Question: I'm using Matplotlib and Numpy to plot linear regressions on time series plots in order to predict the trends in the future.
Generating the regressions doesn't seem to be particularly difficult, but getting the regression line to extend past the last data point is proving challenging:

How can I extend the regressions?
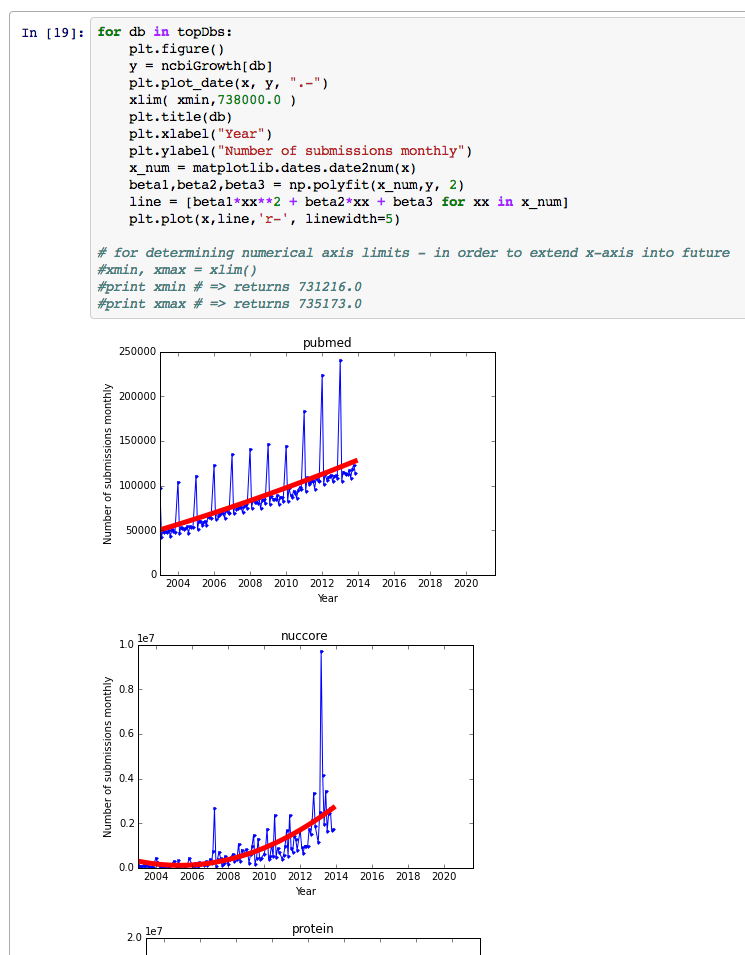
Answer: When you evaluate your regression model, you're predicting a value of submissions for the input date. To predict a wider range, you need to increase the range of dates that you're evaluating the model on. I'd also use 'np.polyval' instead of the list comprehension, just because as it's more compact:
'''
# Generate data like the question
observed_dates = pd.date_range("jan 2004", "april 2013", freq="M")
submissions = np.random.normal(5000, 100, len(observed_dates))
submissions += np.arange(len(observed_dates)) * 10
submissions[::12] += 800
# Plot the observed data
plt.plot(observed_dates, submissions, marker="o")
# Fit a model and predict future dates
predict_dates = pd.date_range("jan 2004", "jan 2020", freq="M")
model = np.polyfit(observed_dates.asi8, submissions, 1)
predicted = np.polyval(model, predict_dates.asi8)
# Plot the model
plt.plot(predict_dates, predicted, lw=3)
'''